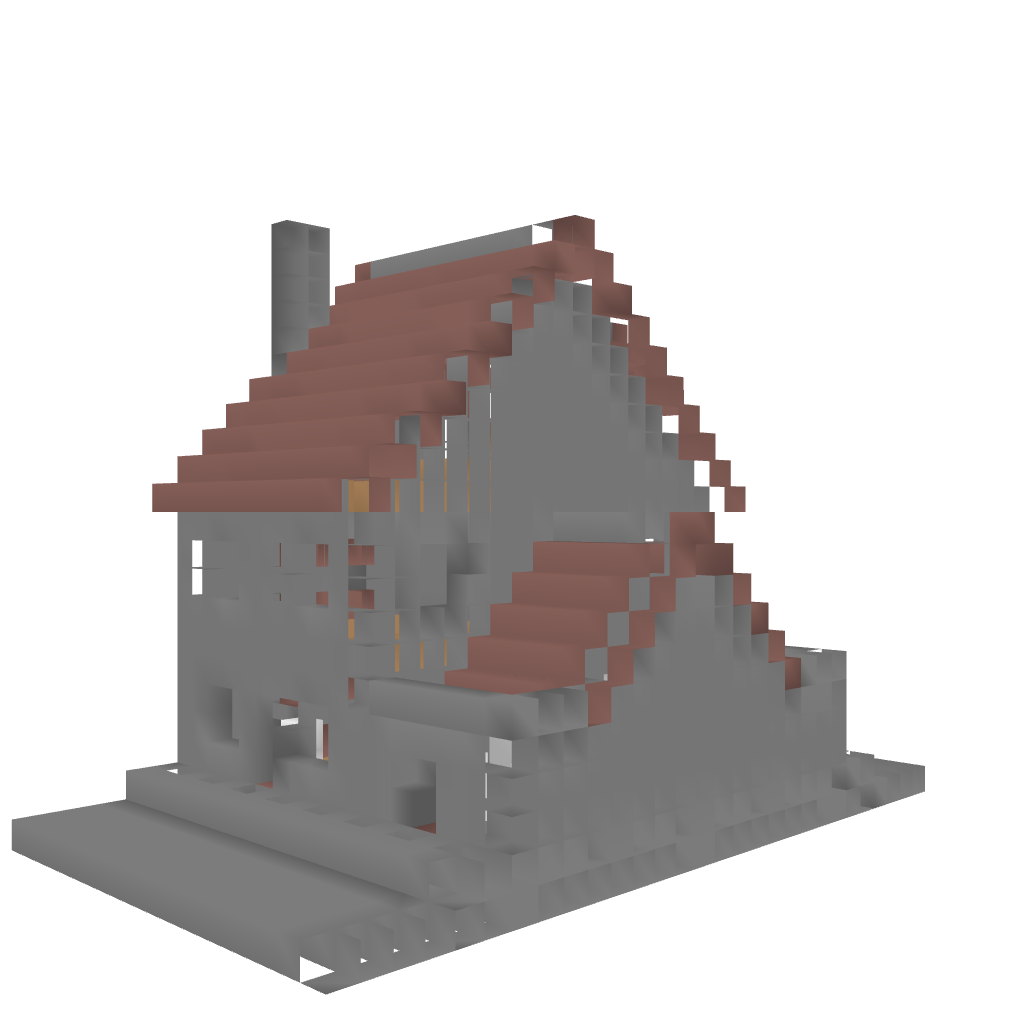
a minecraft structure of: Back To Back Terraced House 1 OF 2 bad low quality